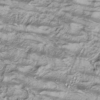
Label: not_dusty